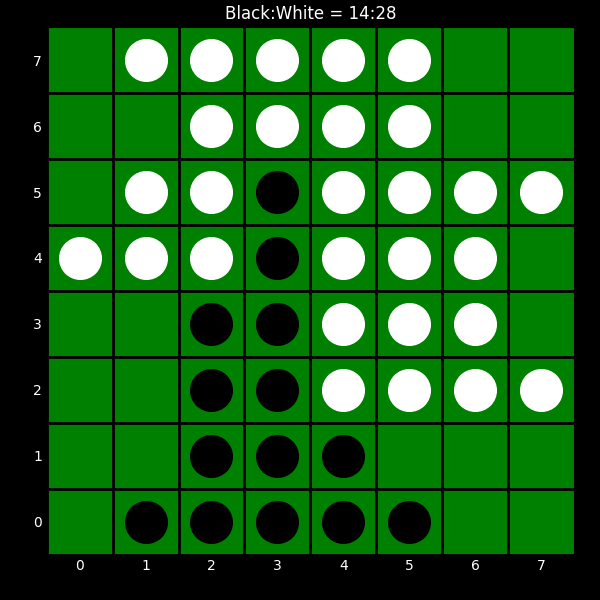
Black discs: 14
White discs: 28